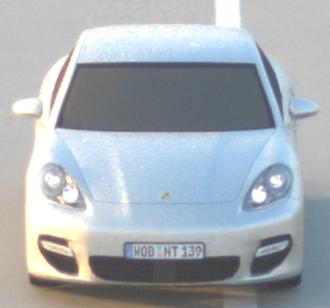
Make: Porsche
Model: Panamera
Detailed model: Panamera (970)
Model produced from: 2010/05
Model produced until: 2013/04
Doors: 5
Color: white
Road condition: dry road
Daytime: sunrise or sunset
Contrast: medium contrast